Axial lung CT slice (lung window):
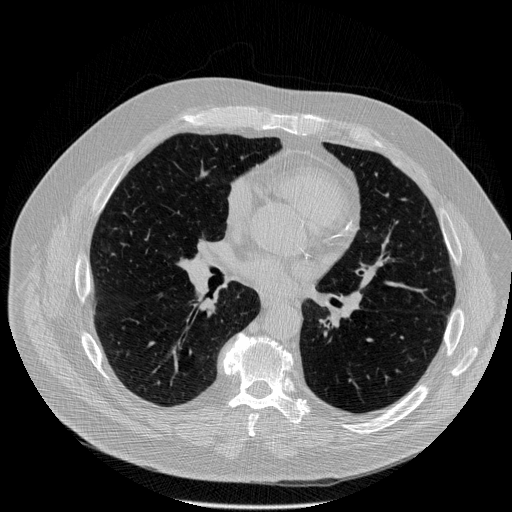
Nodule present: no